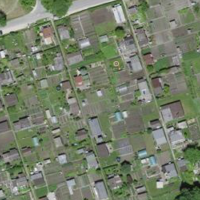
EUNIS habitat code: 53
Species observed at this site:
Ribes nigrum